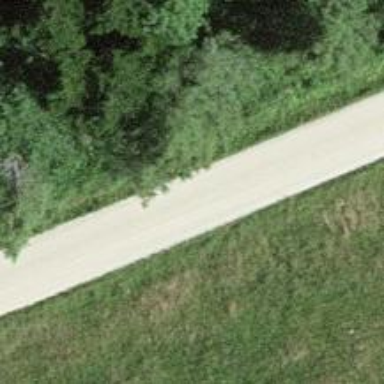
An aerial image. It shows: Unpaved road in residential area.